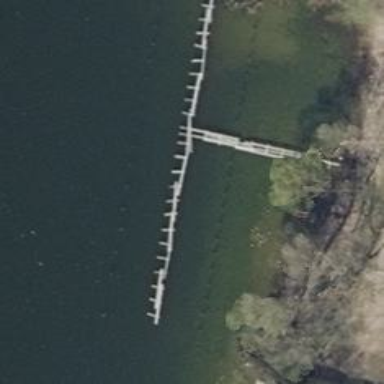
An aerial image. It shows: Man-made pier.